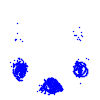
Particle: kaon